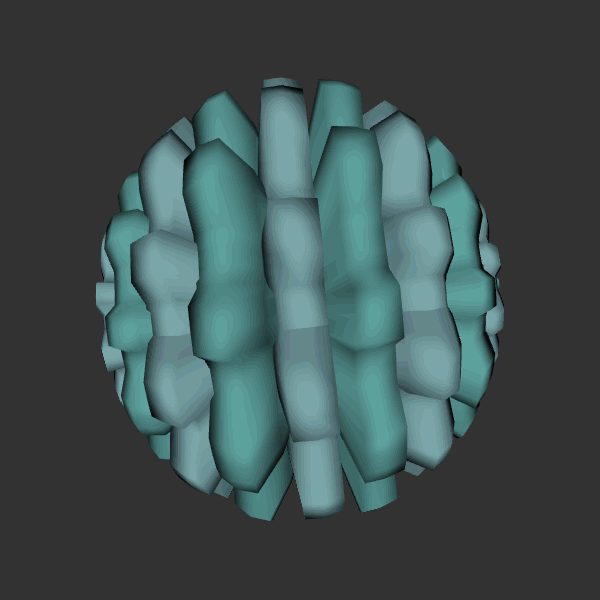
Background: dark